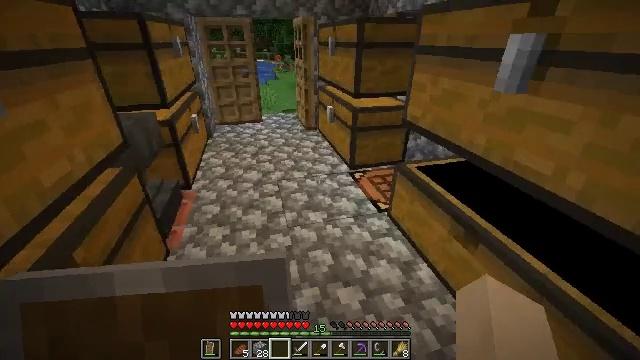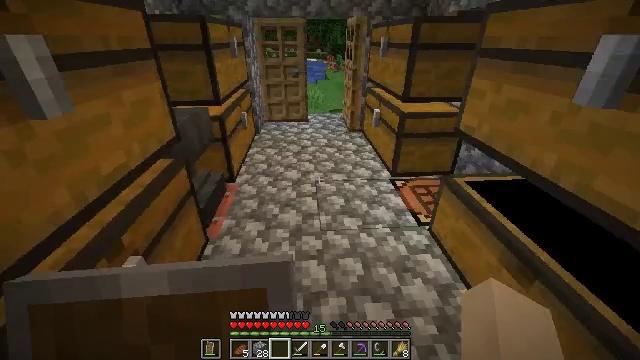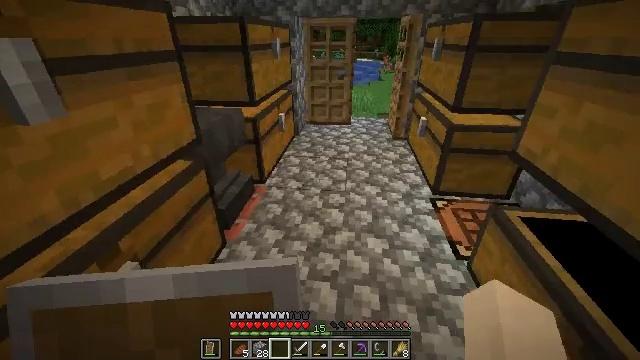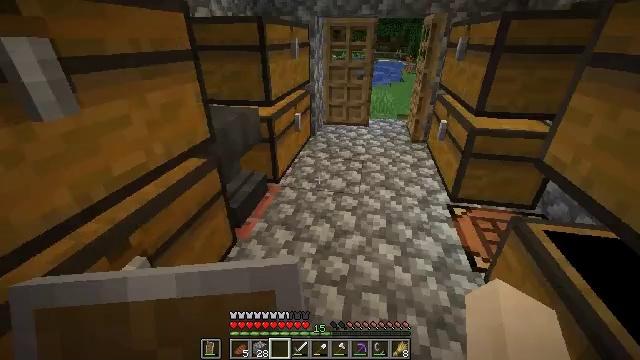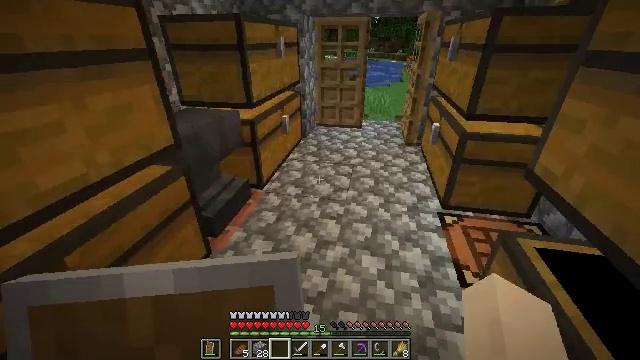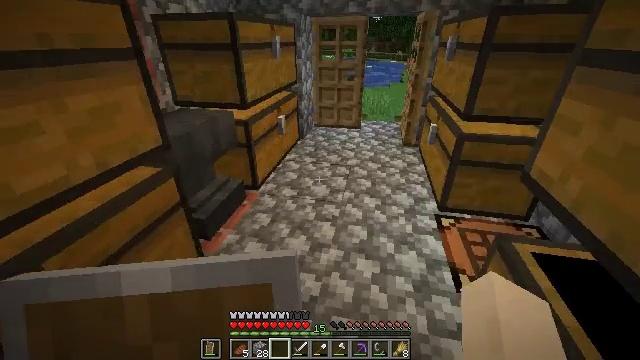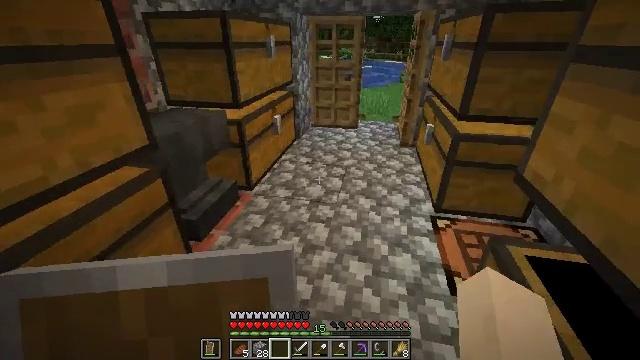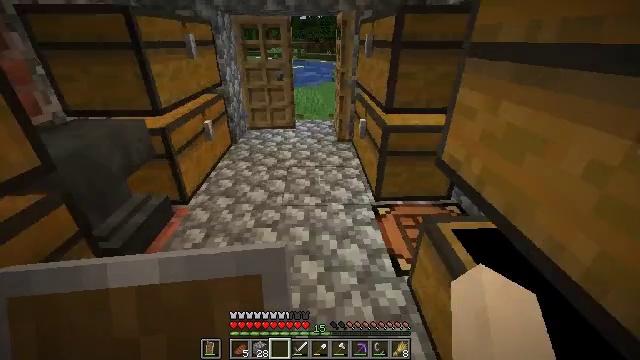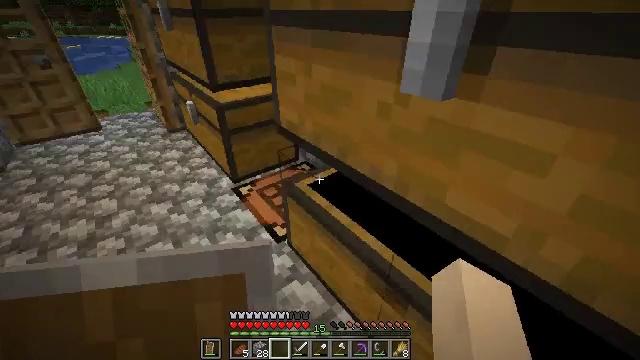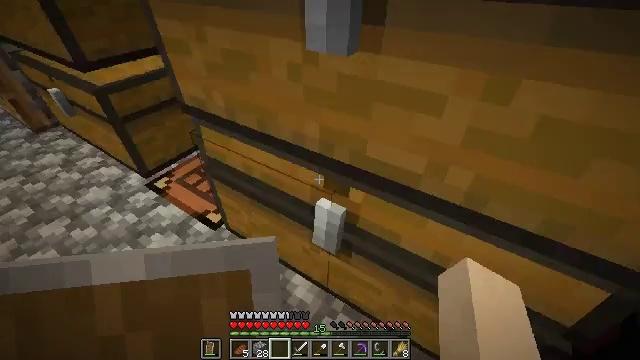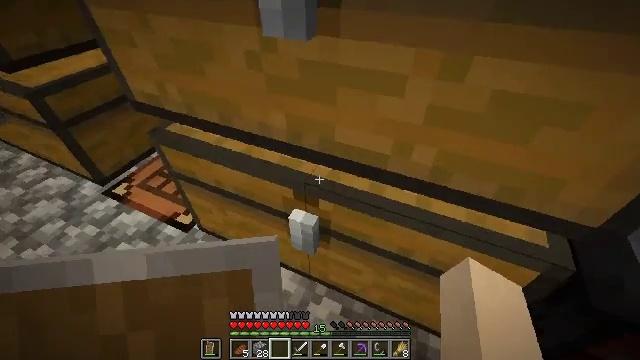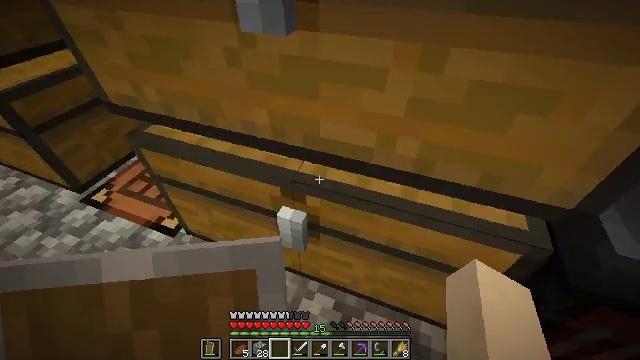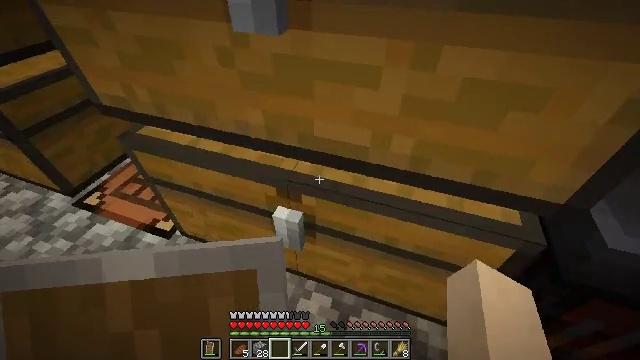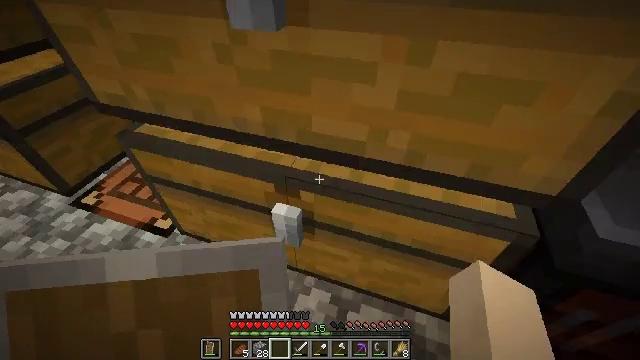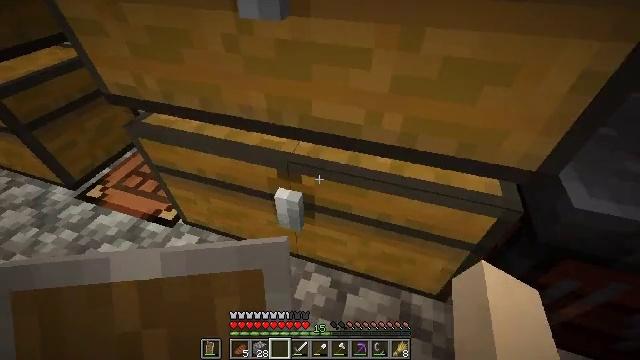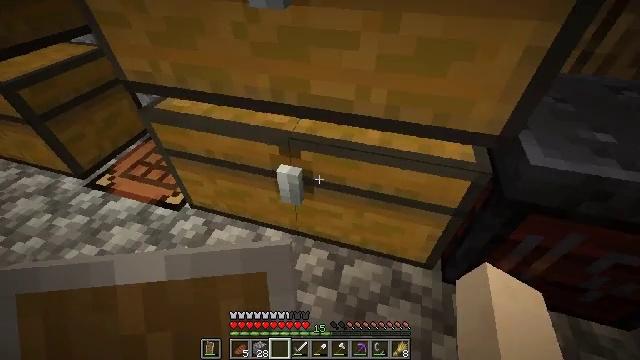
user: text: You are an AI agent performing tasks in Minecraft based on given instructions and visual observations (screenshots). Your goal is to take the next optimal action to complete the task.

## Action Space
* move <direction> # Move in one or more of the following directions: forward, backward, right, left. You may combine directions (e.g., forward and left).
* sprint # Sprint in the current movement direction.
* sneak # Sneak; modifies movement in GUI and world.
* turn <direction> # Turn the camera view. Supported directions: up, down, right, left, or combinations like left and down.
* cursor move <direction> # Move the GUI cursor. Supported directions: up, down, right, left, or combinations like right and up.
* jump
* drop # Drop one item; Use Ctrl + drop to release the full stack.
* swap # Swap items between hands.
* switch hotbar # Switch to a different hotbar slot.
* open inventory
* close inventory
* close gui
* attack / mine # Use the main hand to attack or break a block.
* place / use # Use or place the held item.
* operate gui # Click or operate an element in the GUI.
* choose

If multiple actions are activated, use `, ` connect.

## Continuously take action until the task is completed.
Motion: motion action
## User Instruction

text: craft item air
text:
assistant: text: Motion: move forward and move right, turn left
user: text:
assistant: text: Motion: move forward and move right, turn left
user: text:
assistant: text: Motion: move forward and move right, turn left
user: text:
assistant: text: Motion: no_op
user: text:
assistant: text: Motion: no_op
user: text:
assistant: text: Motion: no_op
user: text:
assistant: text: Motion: turn right
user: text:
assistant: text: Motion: turn right and down
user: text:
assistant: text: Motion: turn right and down
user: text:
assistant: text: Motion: turn right and down
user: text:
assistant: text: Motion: turn right
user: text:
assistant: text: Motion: turn right
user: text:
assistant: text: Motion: move back
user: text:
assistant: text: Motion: move back
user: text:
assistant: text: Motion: turn right
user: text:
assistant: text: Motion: no_op
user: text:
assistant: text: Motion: use / place
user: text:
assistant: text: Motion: use / place
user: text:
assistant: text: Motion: use / place
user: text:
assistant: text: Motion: no_op
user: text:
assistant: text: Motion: no_op
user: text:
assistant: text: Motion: no_op
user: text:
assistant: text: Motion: no_op
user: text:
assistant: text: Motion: no_op
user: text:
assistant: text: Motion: sneak
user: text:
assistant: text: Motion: sneak, turn left
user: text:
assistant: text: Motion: sneak, turn left
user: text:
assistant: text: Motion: sneak, turn left
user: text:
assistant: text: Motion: sneak, turn left
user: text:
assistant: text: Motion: sneak, turn down